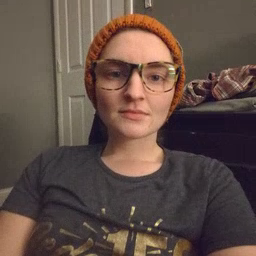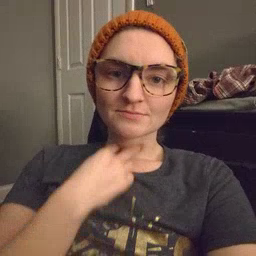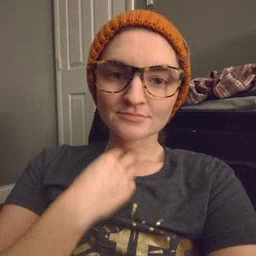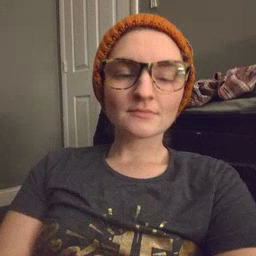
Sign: stuck